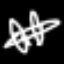
Label: airplane